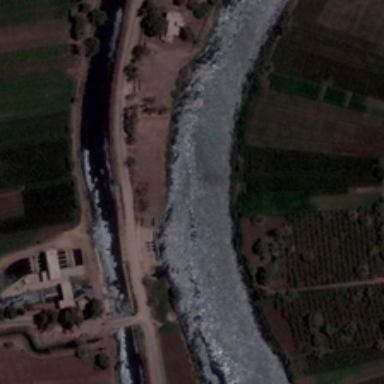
A crooked river flows through a large area .